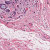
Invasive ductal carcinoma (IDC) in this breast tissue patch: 0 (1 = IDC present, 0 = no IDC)